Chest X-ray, PA view. Patient: 66 years old, sex M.
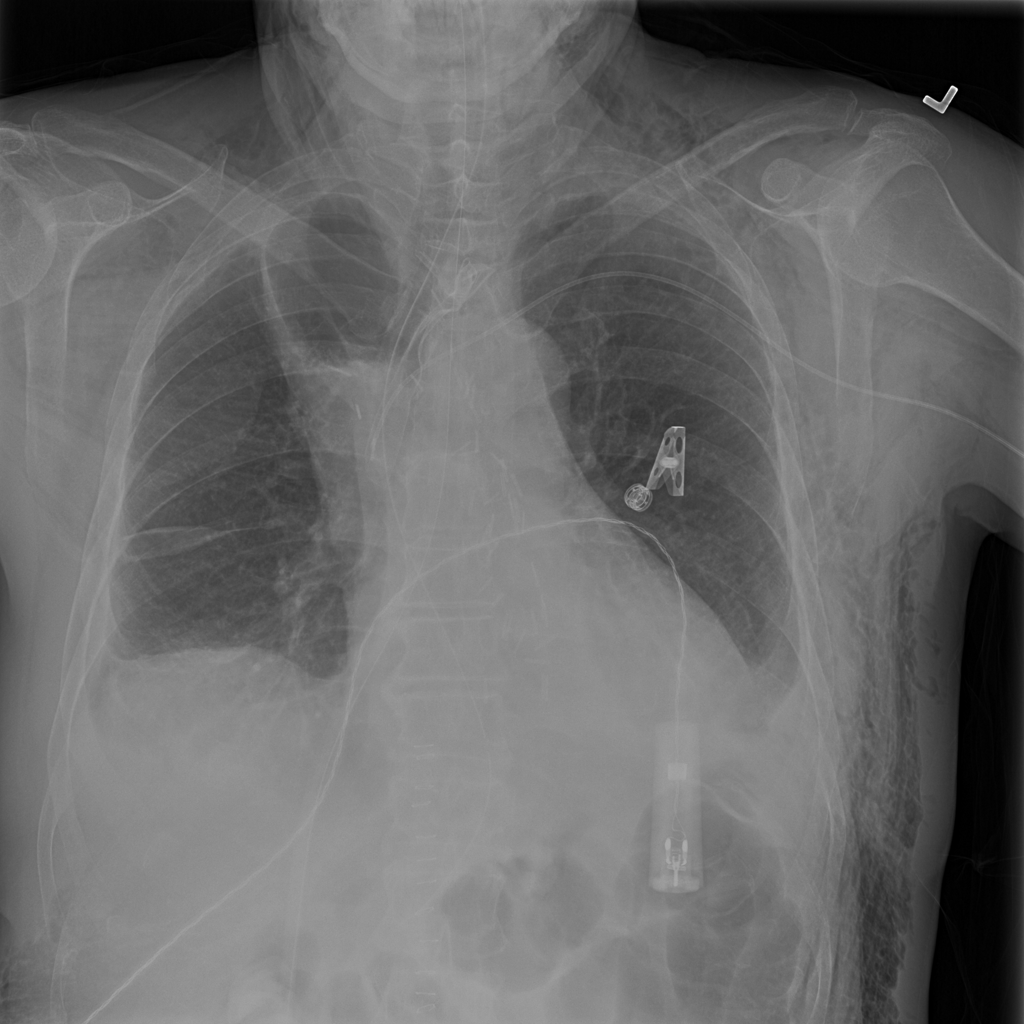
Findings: Effusion, Emphysema